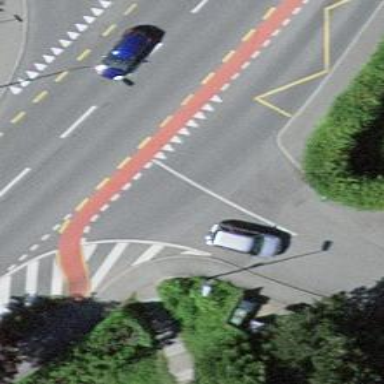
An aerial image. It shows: Unmarked crossing on the road.